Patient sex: M
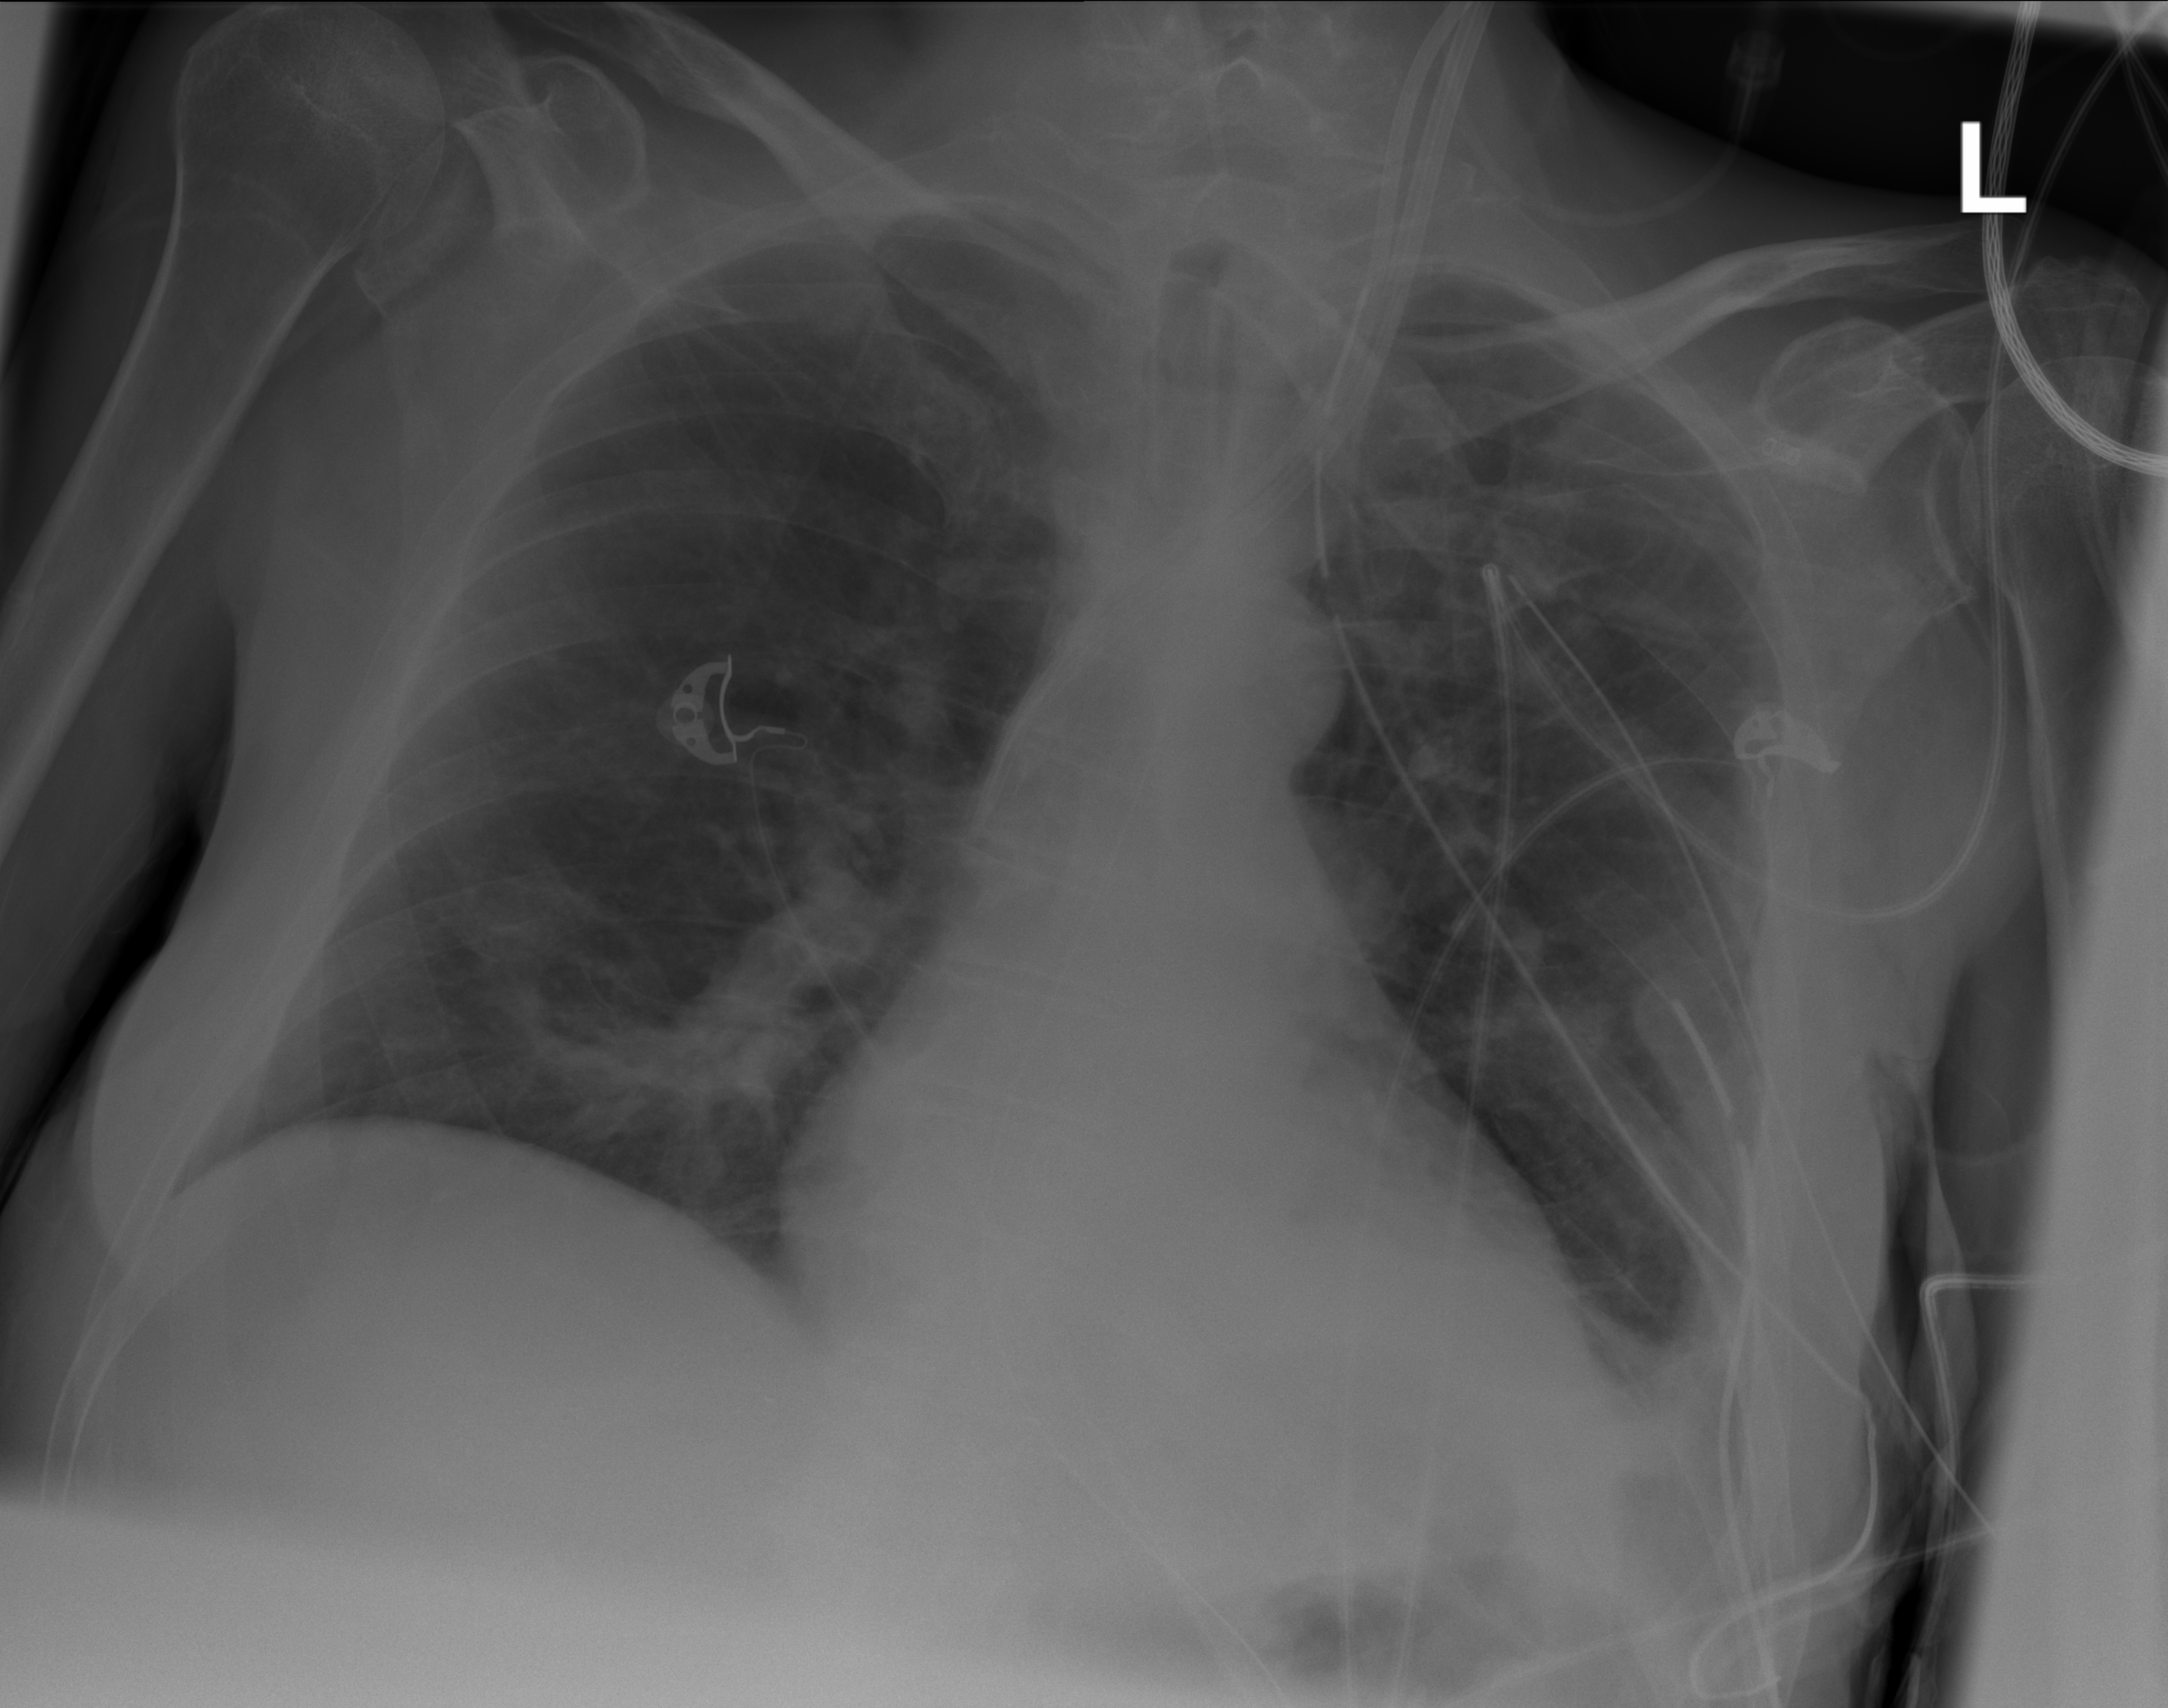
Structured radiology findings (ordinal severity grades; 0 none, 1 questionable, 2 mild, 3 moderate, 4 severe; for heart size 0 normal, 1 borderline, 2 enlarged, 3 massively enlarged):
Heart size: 0
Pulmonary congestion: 2
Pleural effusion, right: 2
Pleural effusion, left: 2
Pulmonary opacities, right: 2
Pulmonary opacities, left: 2
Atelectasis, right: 2
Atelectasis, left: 2